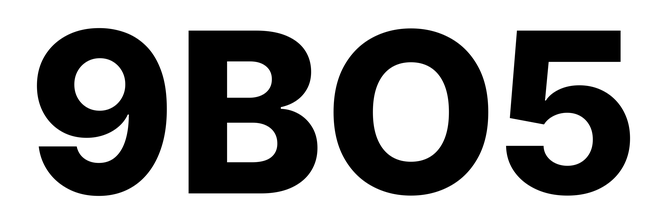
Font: Inter_ExtraBold